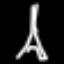
Label: The Eiffel Tower